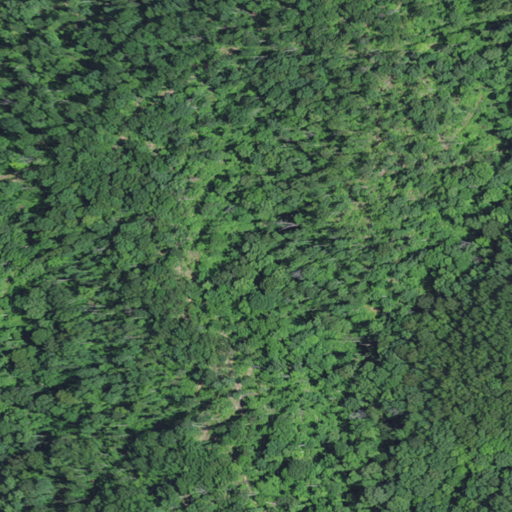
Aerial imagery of mountain in Kentucky named Fairfield Hill containing only deciduous forest